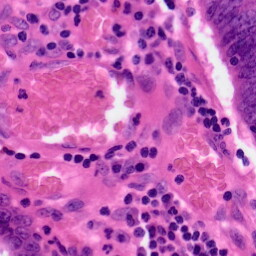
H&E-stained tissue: Colon